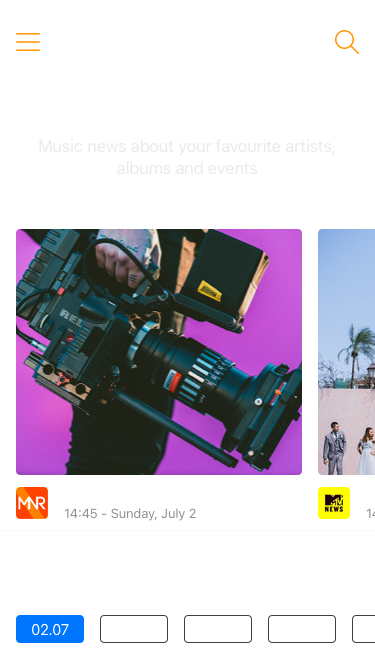
Text in this UI design:
Music news about your favourite artists, albums and events
Music News